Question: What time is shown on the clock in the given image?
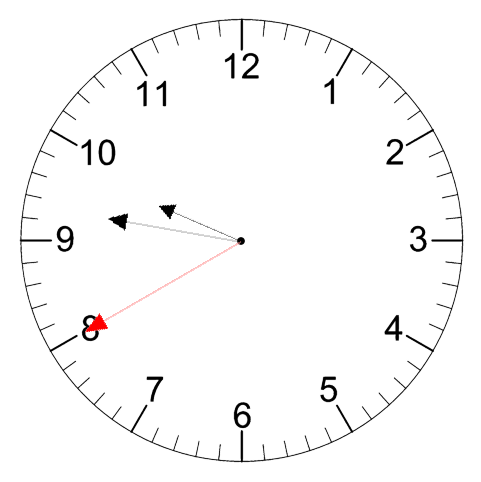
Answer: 09:46:40